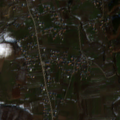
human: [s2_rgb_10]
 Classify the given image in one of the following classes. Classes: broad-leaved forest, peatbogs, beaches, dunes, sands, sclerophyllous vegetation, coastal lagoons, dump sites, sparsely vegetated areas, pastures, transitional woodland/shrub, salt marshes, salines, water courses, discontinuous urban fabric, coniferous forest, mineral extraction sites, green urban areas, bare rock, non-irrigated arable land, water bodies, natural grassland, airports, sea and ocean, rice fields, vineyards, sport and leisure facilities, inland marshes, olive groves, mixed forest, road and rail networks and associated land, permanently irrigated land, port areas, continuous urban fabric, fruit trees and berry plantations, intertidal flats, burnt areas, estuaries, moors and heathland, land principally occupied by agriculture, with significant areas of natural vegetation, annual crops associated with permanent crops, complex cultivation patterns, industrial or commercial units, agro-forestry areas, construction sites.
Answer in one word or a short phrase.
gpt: discontinuous urban fabric, non-irrigated arable land, complex cultivation patterns, land principally occupied by agriculture, with significant areas of natural vegetation, broad-leaved forest, transitional woodland/shrub